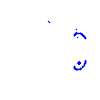
Particle: proton